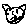
Label: cat